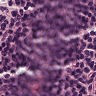
Metastatic tissue present: no